Question: I have made a lot of searches about caching data in files (<URL>, but at this moment, I wonder what is the better way to optimize a concrete case like the following.
Let's imagine that we have this database relationships.

Description of the database (estimated number of records in parentheses) :
- - - - -
So we have several relationships, and each is recorder at the ITEM creation/update.
I have already cached ITEMs data in folders and files with the following example :
'''
public function cacheItem()
{
$req=mysql_query("SELECT id, title, content, id_mod, id_cat
FROM ITEM
WHERE ITEM.id='".$this->id."'")or die(mysql_error());
if(mysql_num_rows($req)==1)
{
$this->itemData=mysql_fetch_array($req);
$this->folder=floor($this->id/1000);//1000 items max per folder
$this->itemUrl=$this->folder."/".$this->id.".txt";
if(!file_exists($this->itemUrl))
{
touch($this->itemUrl);
}
file_put_contents($this->itemUrl,serialize($this->itemData),LOCK_EX);
}
}
'''
And I get them by an 'unserialize(file_get_contents($url))', this part works like a charm !
(for example), foreach display with a limit of 100 per pagination :
- - - - - - -
I already know how to do this in SQL and to put the results in a cache tree.
My problem, with those cache files, is that when a new ITEM is created/updated, the list may have to be refreshed with a lot of strictness.
So what will happen if ITEMs are created/updated (so those lists too) at the same time ?
Does the 'LOCK_EX' of the 'file_put_contents();' will do his job while getting files from 'file_get_contents();' ?
I understand that more PHP will work, less mySQL will (and the otherwise), but what is the better (faster to display) way to do those lists with pagination, which will be displayed each second or more, and only modified by adding/updating a new ITEM ?
- - - -
Any ideas, examples, links greatly appreciated.
P.S. : just for fun I may ask "how does Facebook" and "how does stackoverflow" ?
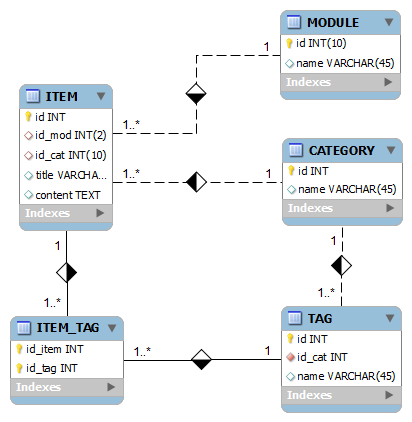
Answer: :
Your operations should be fine with 'LOCK_EX'. The files may get locked if accessed simultaneously which will definitely slow things down, but all operations should complete correctly. However, this is a good example why you should not implement your own cache system.
:
MySQL will definitely be faster than your cache system (Unless you do some seriously wicket coding and not in PHP). Databases like MySQL have done a lot of work in optimizing their performance.
I don't believe that stored procedures in MySQL will offer you any real benefit in the examples provided above over plain old 'SELECT' queries.
Using a NoSQL approach like MongoDB can help you if you use sharding on a server cluster. This is more difficult to write and more servers cost more money. Also, it is not clear from your question if moving to a different database system is an option.
If you stick with MySQL, it is probably easier to implement load balancing application servers than a database server cluster. With this in mind, more work done by PHP is preferred to more work in MySQL. I would not follow this approach though, because you are giving up much for only a small benefit.
In short, I recommend that you stick to plain 'SELECT' queries to get what you need. Run your application and database on separate servers, and use the more powerful server for your DB server.
PS. Facebook write a pre-compiler for PHP to make their code run faster. In my opinion, PHP is not a very fast language and you can get better results from Python or Node.js.
Stackoverflow use ASP.NET MVC with MS SQL Server. They have a single big powerful server for the database and apparently rather use DB queries where they can. They also use load balanced application servers that are separate from their DB server.